Question: In SQL Server, I have AD users with 'sysadmin' role.
When I execute query
'''
SELECT IS_SRVROLEMEMBER ('SYSADMIN', 'Domaingarwals')
'''
output is '0'. But when I remove username and execute query
'''
SELECT IS_SRVROLEMEMBER ('SYSADMIN')
'''
output is '1'.

Has anyone faced this before? Can someone please help me understand why same check from different query gives different output.
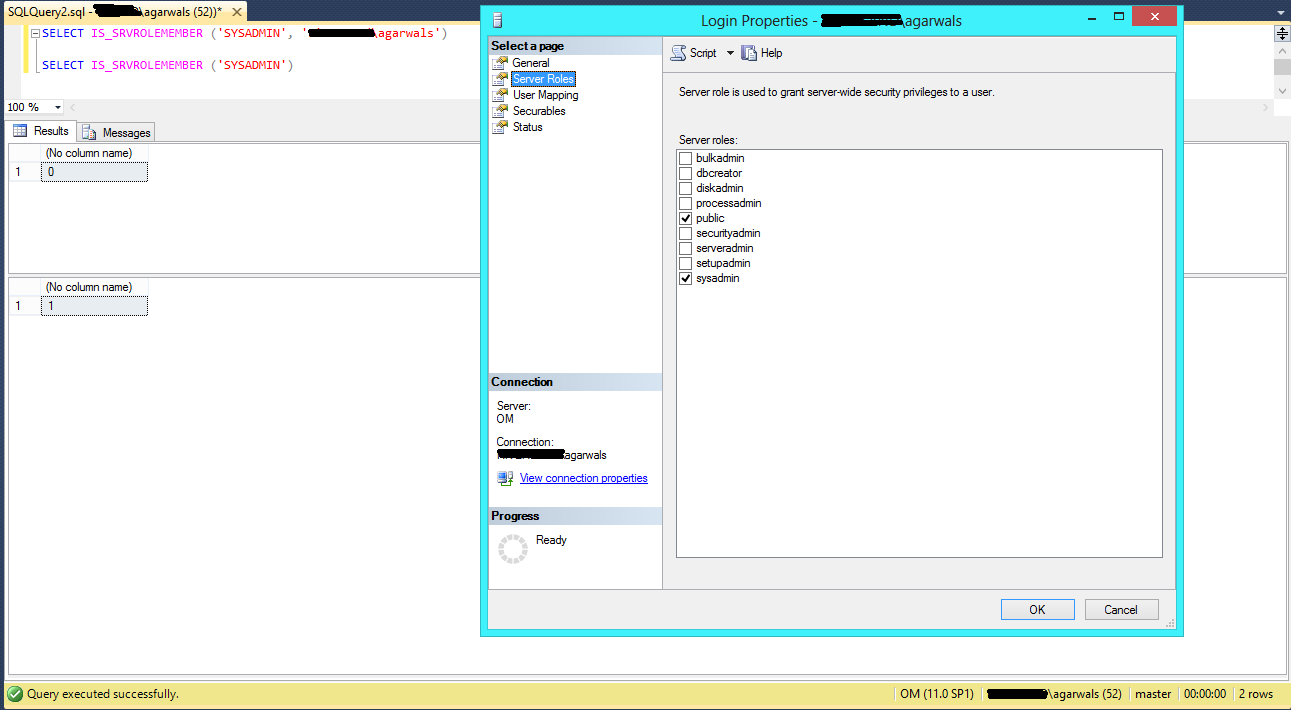
Answer: Finally I got the answer.
When I execute the query
> SELECT IS_SRVROLEMEMBER ('SYSADMIN', 'Domaingarwals')
on my local (am not connected to domain) output is 0 but when I connect to VPN to connect to domain, output is 1.
Whereas output for
> SELECT IS_SRVROLEMEMBER ('SYSADMIN')
is always 1 no matter my machine is connected to domain or not.
Weird but true.